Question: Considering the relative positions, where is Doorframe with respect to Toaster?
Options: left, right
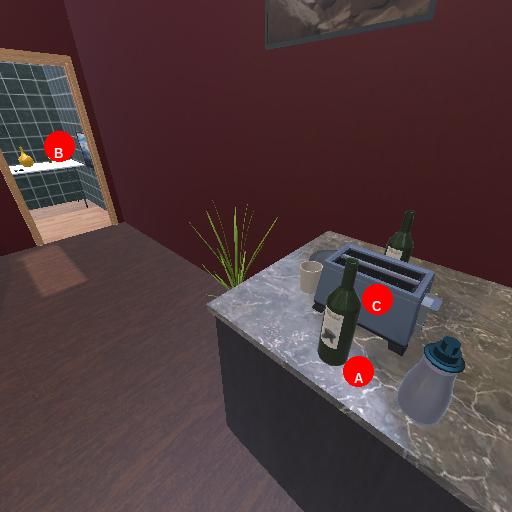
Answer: left